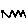
Label: zigzag